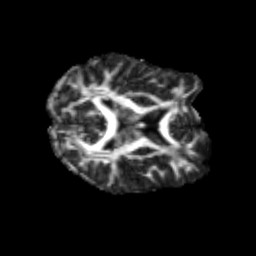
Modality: FA
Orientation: axial
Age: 24
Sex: male
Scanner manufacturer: siemens
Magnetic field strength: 3 T
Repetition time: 3.5 s
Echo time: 0.125 s